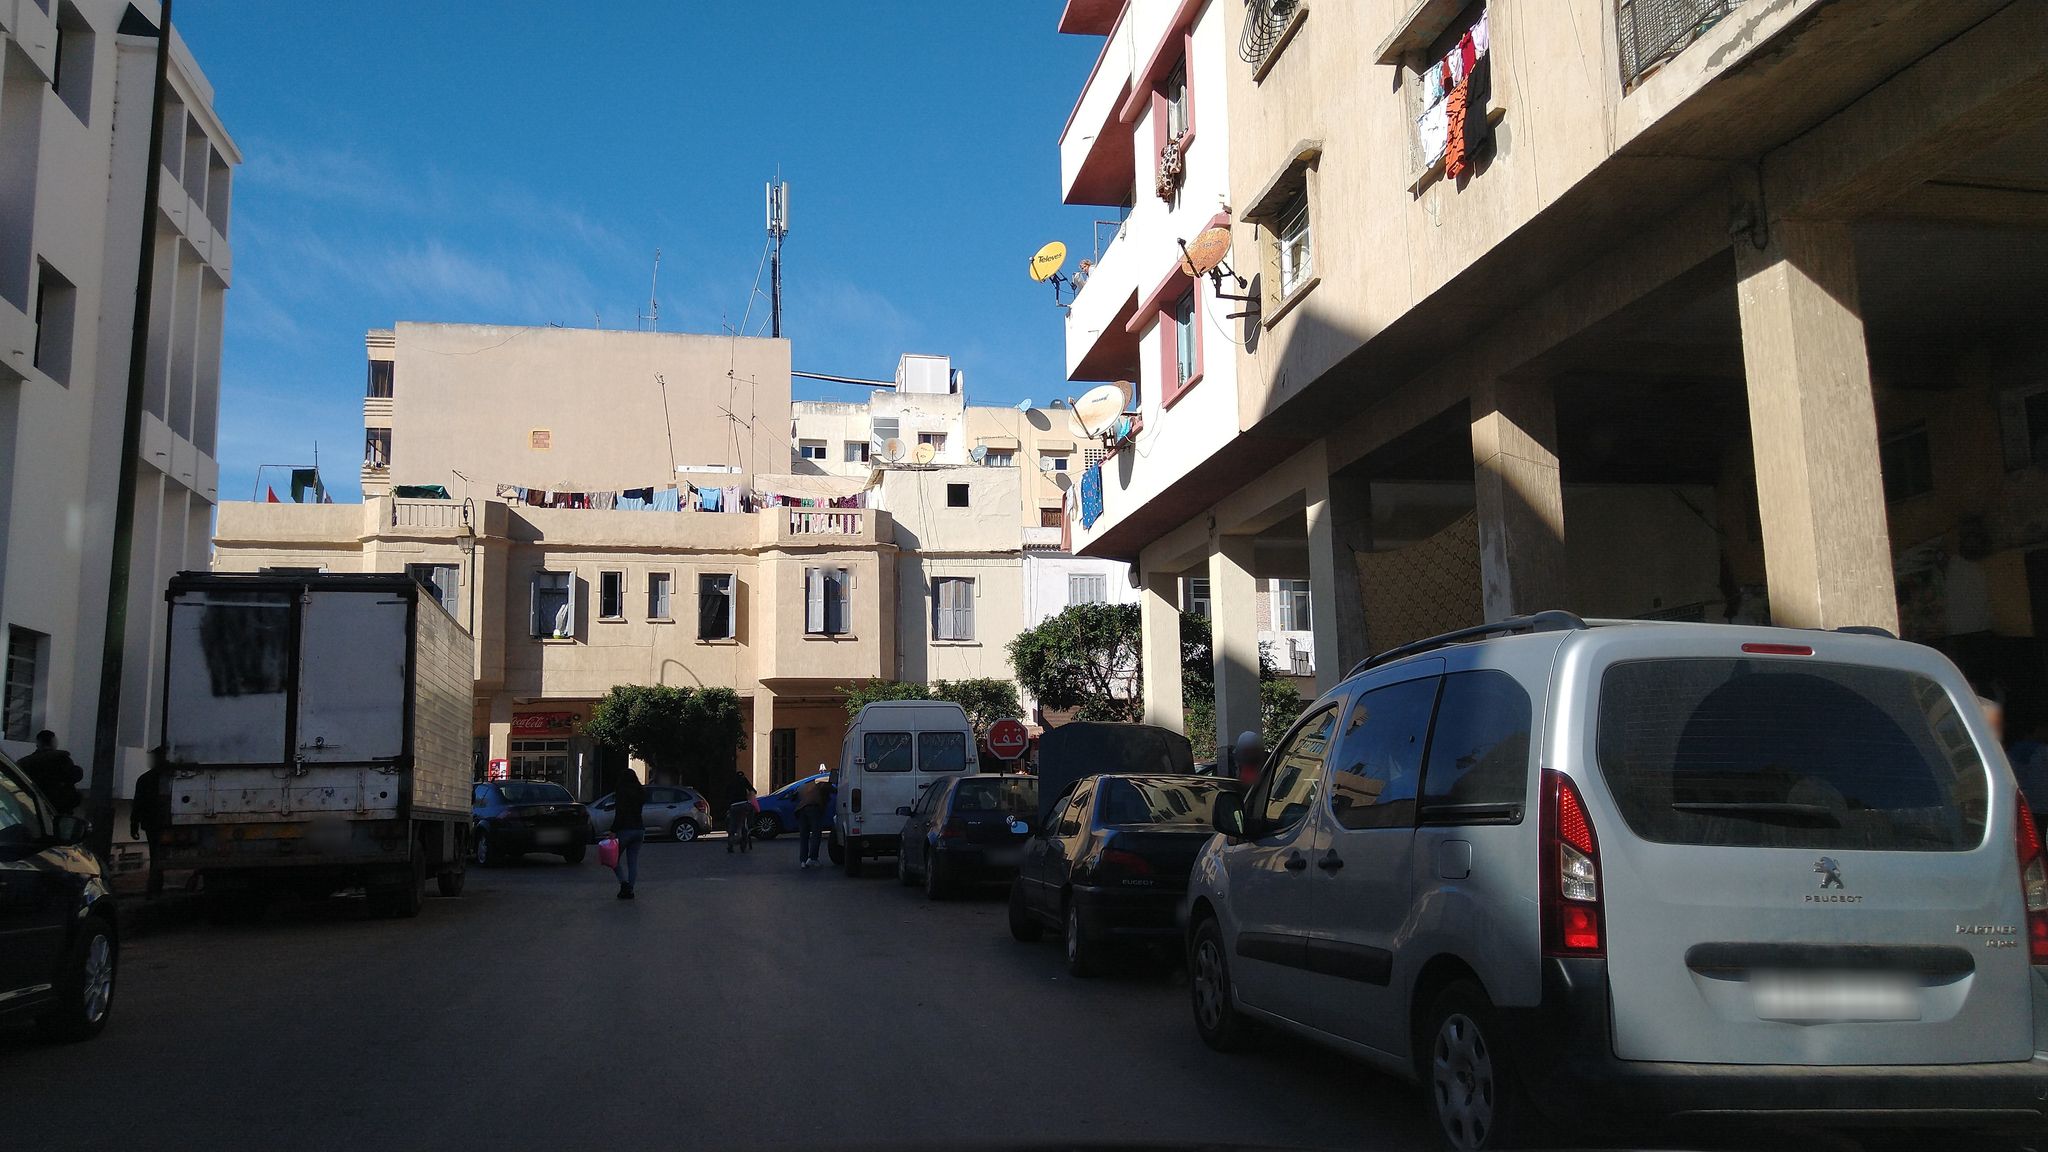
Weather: clear
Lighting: day
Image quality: good
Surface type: walking surface
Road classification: residential
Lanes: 2
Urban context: urban centre
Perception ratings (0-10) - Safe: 3.81, Lively: 9.5, Beautiful: 5.28, Boring: 3.84, Depressing: 6.7, Wealthy: 8.9